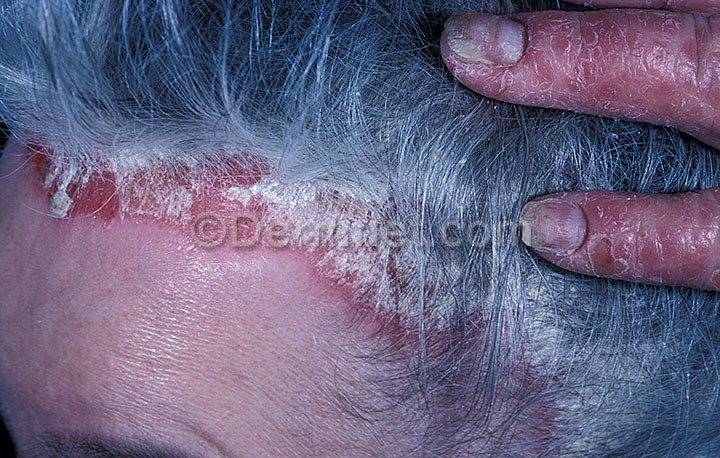
Disease: Psoriasis pictures Lichen Planus and related diseases